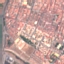
Land use / land cover: Residential